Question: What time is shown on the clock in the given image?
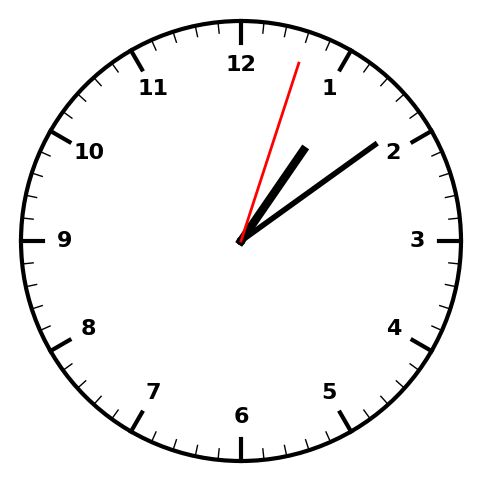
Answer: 01:09:03